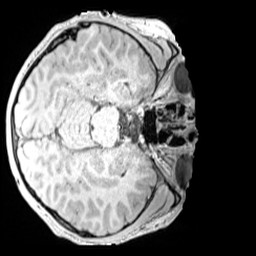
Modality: MP2RAGE
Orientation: axial
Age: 12
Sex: male
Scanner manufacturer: siemens
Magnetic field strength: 3 T
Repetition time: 4 s
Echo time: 0.00299 s